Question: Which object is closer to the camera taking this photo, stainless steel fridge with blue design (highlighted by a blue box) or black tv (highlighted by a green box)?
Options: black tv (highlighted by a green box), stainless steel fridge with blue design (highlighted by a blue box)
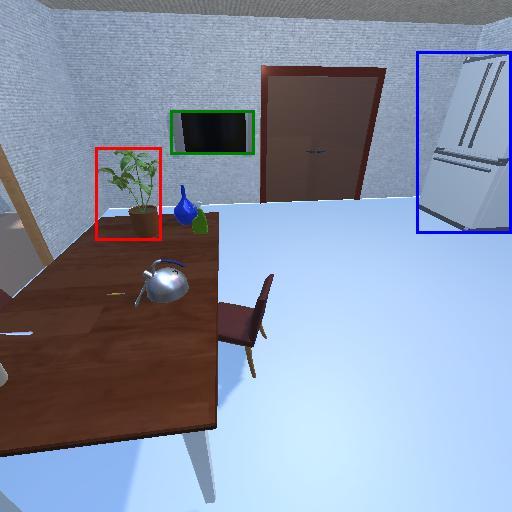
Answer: black tv (highlighted by a green box)